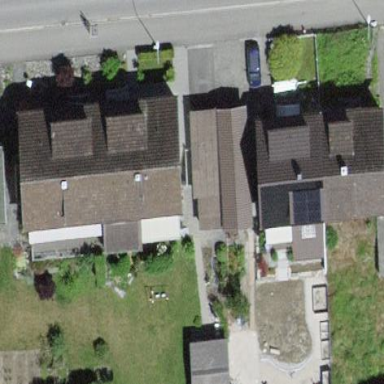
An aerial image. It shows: Gabled terrace building with roof tiles.